Aerial crown-view tile of a tropical tree (Barro Colorado Island, Panama), acquired 20250512:
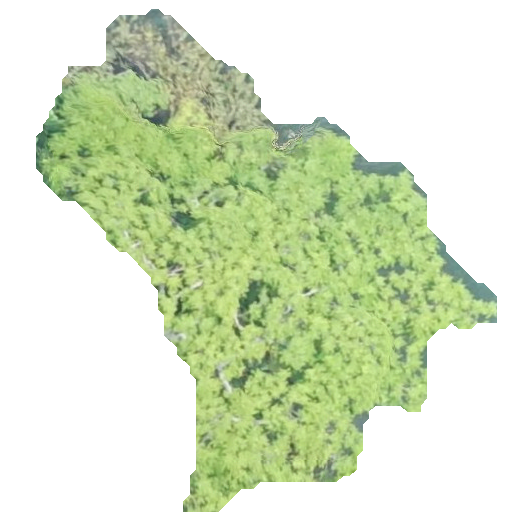
Species: Spondias mombin
GBIF accepted scientific name: Spondias mombin
Crown area: 169.99 m²